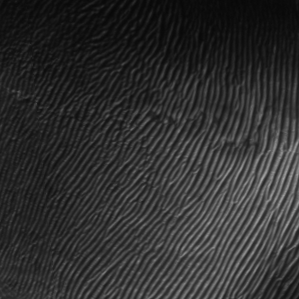
Label: frost